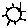
Label: sun